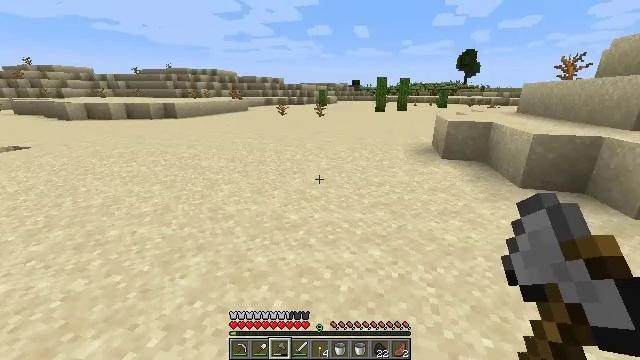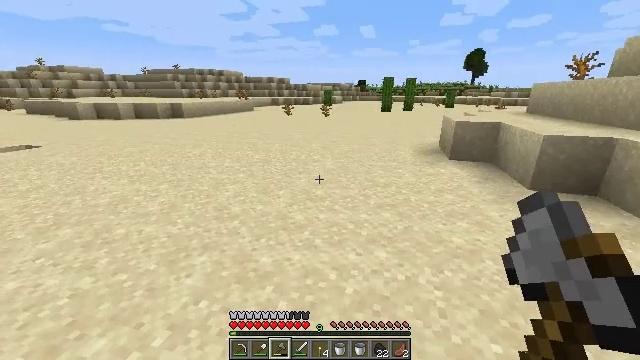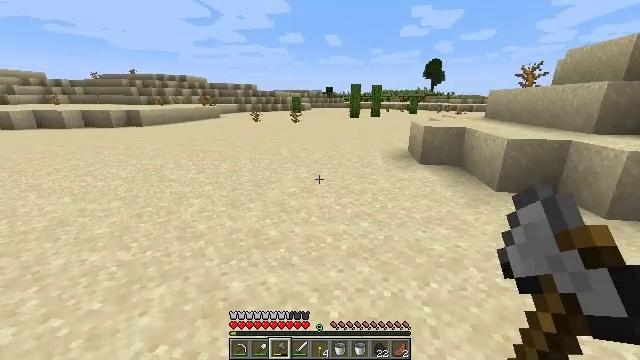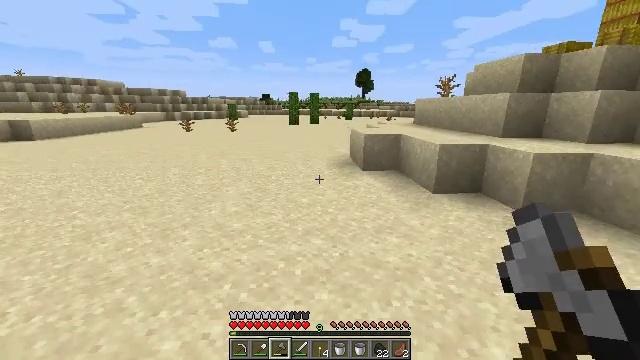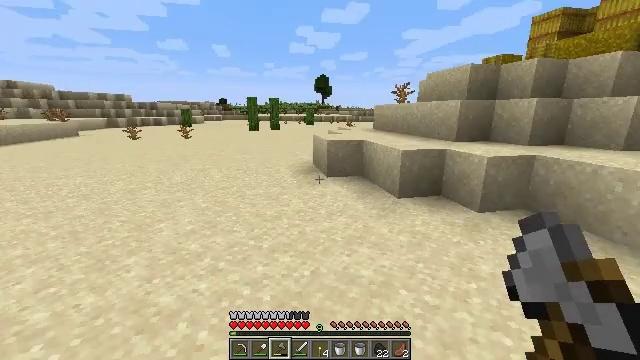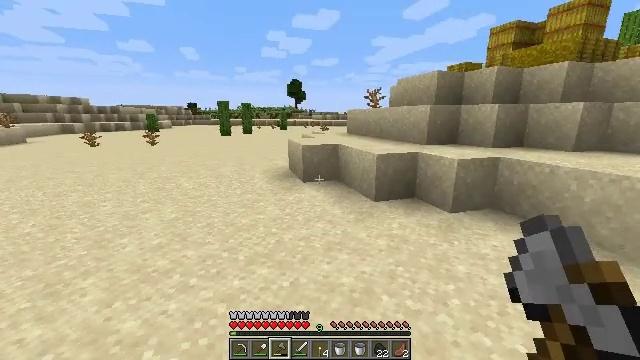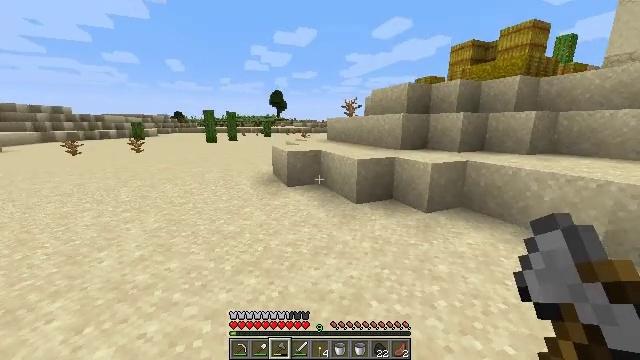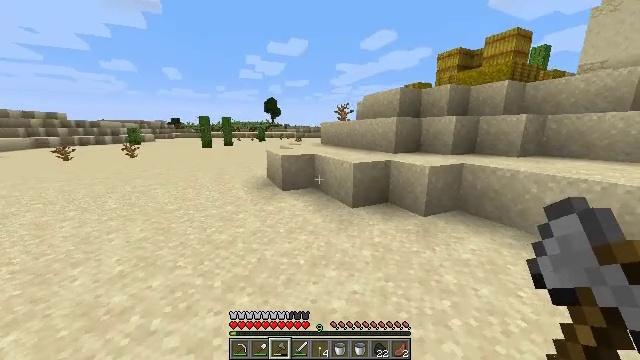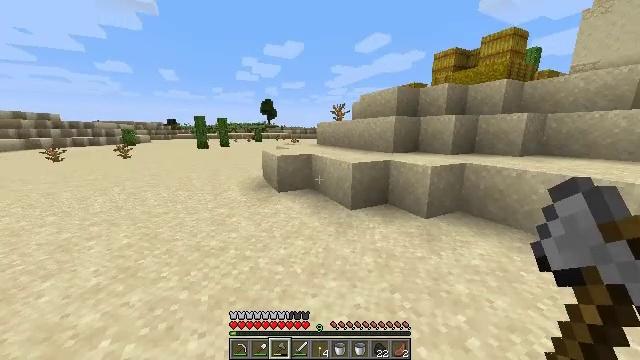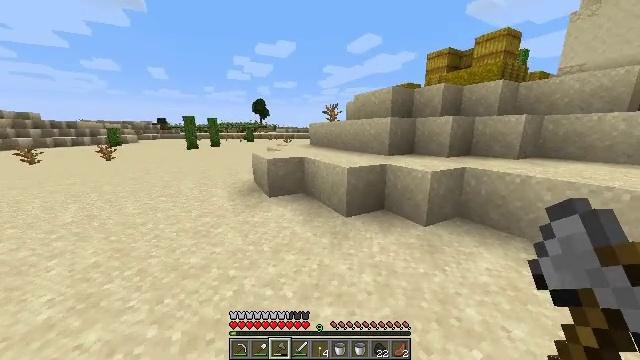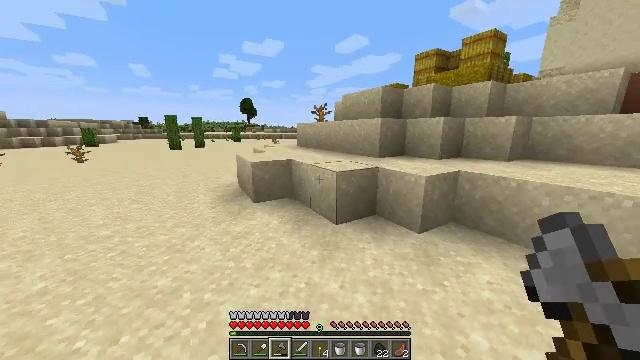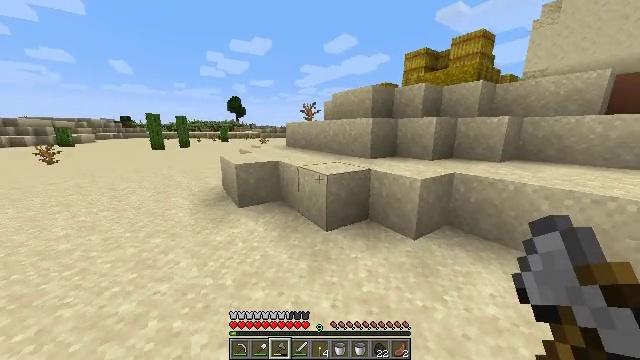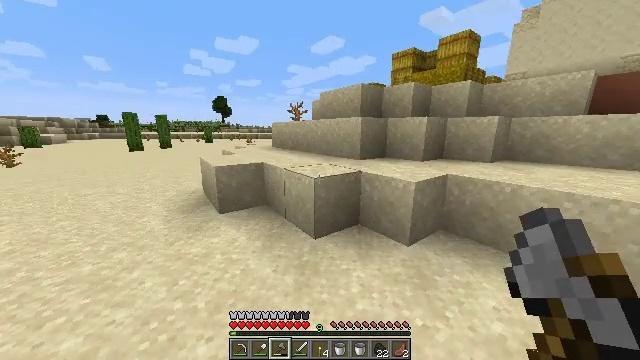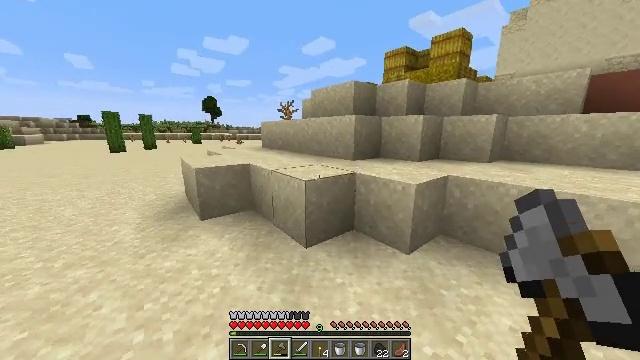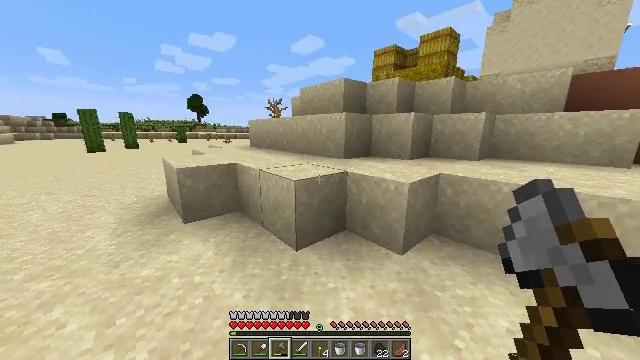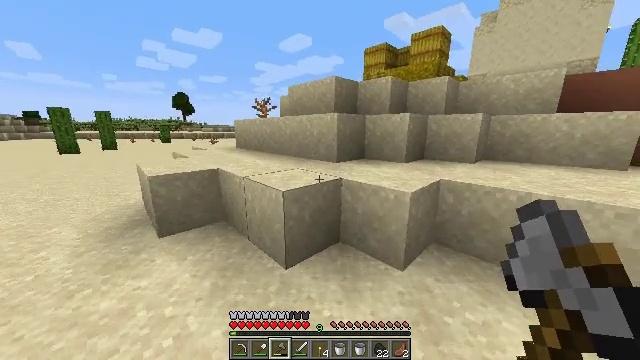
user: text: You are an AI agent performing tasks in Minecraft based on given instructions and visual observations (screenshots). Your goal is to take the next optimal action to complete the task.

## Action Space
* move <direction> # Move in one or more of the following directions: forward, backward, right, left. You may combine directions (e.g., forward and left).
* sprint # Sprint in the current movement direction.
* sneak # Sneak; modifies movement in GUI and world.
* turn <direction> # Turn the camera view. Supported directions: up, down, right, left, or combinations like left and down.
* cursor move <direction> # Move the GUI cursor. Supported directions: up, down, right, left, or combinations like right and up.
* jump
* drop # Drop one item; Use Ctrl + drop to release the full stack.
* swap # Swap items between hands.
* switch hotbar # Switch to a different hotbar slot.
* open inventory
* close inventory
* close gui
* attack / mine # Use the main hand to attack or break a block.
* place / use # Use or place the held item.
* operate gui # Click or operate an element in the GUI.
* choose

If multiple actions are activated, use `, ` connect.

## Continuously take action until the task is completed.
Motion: motion action
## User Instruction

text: Harvest hay blocks from the village.
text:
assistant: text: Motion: move forward, turn left
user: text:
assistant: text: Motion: move forward, turn right and up
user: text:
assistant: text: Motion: move forward, turn right and up
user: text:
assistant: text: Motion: move forward, sprint, turn right and up
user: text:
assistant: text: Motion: move forward, sprint, turn right
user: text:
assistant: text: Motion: move forward, sprint, turn right
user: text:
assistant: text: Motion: move forward, sprint, turn right
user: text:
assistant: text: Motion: move forward, sprint, turn right
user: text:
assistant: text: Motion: move forward, sprint, turn right
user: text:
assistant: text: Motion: move forward, sprint, turn right
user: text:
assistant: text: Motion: move forward, sprint, turn right
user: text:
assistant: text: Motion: move forward, sprint, turn right
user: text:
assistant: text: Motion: move forward, sprint, turn right
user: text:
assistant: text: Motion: move forward, sprint, turn right
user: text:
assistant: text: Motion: move forward, sprint, turn right
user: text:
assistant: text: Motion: move forward, sprint, turn right
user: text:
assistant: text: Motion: move forward, sprint, turn right
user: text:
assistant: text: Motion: move forward, sprint, turn right
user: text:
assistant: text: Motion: move forward, sprint, turn right, jump
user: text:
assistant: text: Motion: move forward, sprint, turn right, jump
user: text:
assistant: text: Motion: move forward, sprint, turn right, jump
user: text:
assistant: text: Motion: move forward, sprint, turn right, jump
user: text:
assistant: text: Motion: move forward, sprint, turn right
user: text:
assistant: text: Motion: move forward, sprint, turn right
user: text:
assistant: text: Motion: move forward, sprint, turn right
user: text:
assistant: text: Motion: move forward, sprint, turn right
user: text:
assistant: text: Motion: move forward, sprint, jump
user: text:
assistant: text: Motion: move forward, sprint, jump
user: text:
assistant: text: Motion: move forward, sprint, jump
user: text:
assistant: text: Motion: move forward, sprint, jump